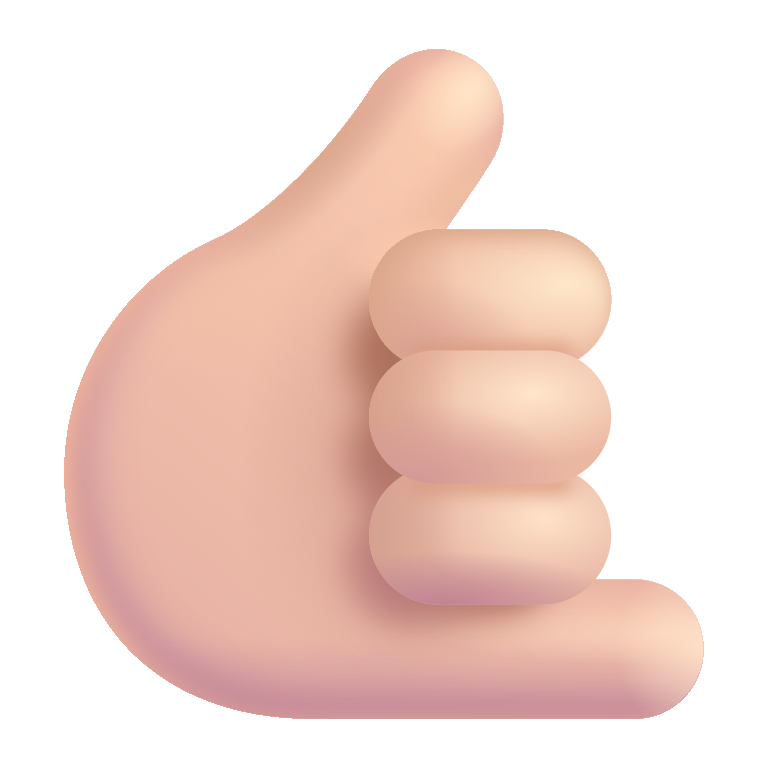
call me hand color light